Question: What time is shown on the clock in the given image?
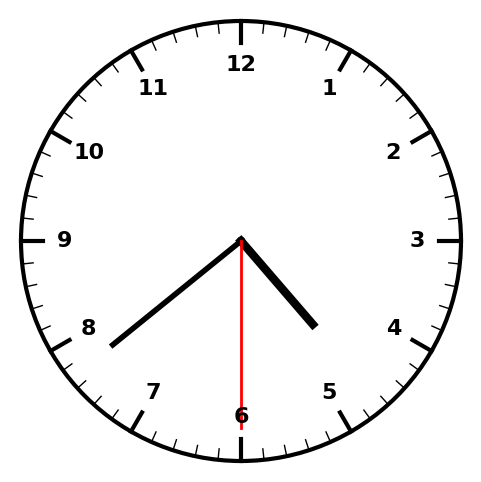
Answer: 04:38:30